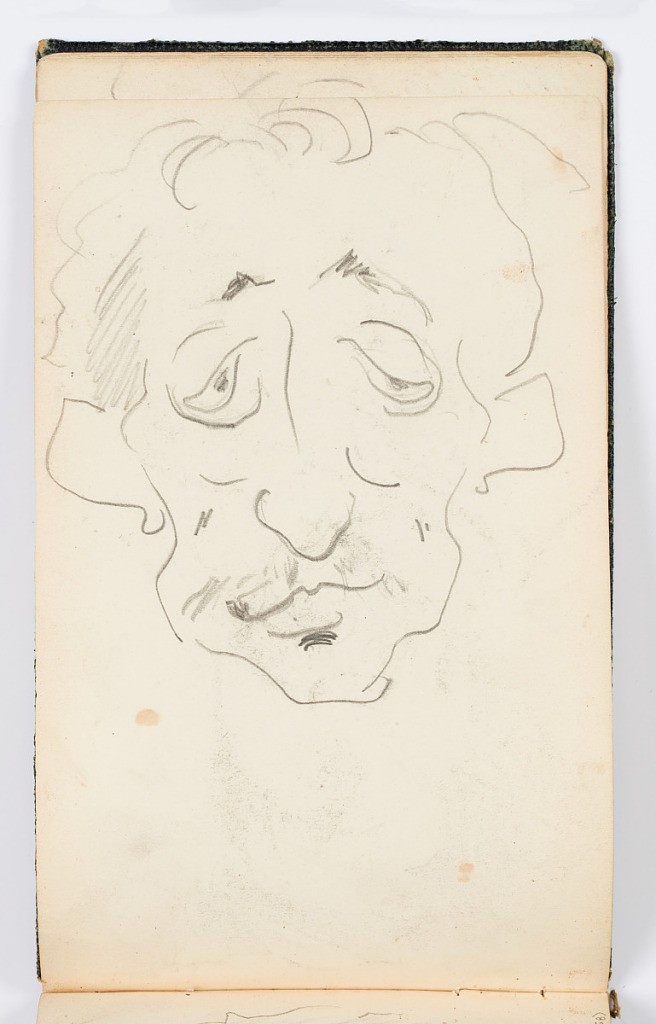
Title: Sketchbook Page: Caricature
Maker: Kenyon Cox, American, 1856–1919
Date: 1883
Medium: Graphite on paper
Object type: Sketchbook folio
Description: Recto: Caricature of a man with ears sticking out, facing frontally.
Verso: Sketch of the face of a man with a round nose and a mustache.